Field crop: maize
Growth stage: 1
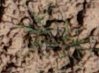
Species: lolium